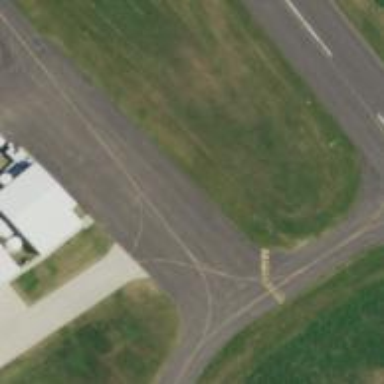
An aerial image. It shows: View of taxiway at the airport.